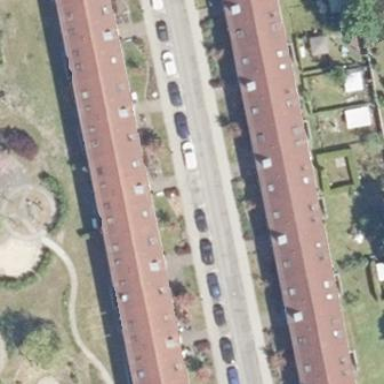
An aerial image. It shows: Apartments building with gambrel roof oriented along.